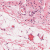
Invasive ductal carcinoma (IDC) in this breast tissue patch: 0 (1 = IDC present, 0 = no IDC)